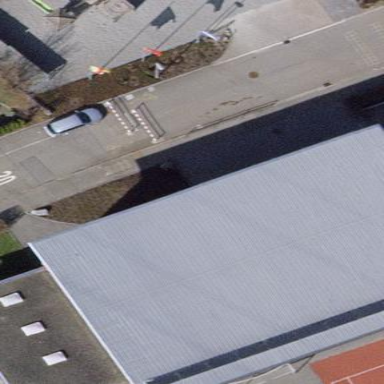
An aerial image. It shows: School building with gym.